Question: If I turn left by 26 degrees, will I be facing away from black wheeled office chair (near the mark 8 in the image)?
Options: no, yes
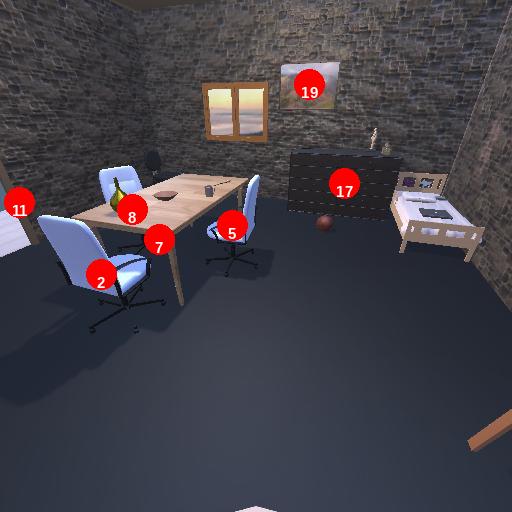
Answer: no